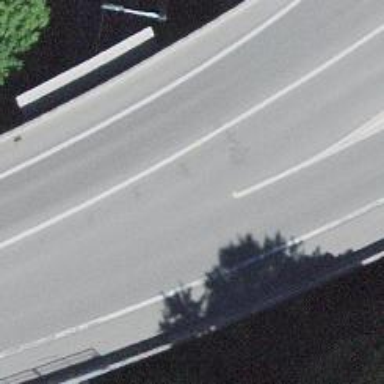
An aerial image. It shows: Motor road bridge with asphalt surface. The bridge is part of trunk highway.